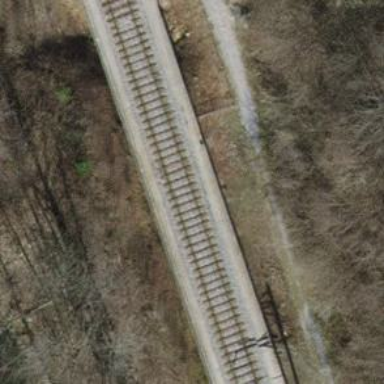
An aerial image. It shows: Bridge over electrified railway with contact lines.